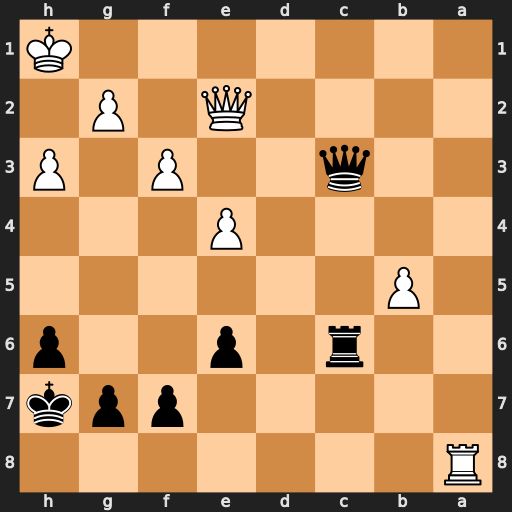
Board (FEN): R7/5ppk/2r1p2p/1P6/4P3/2q2P1P/4Q1P1/7K
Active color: b
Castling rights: -
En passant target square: -
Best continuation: Qc1+ Kh2 Rc2 Qxc2 Qxc2